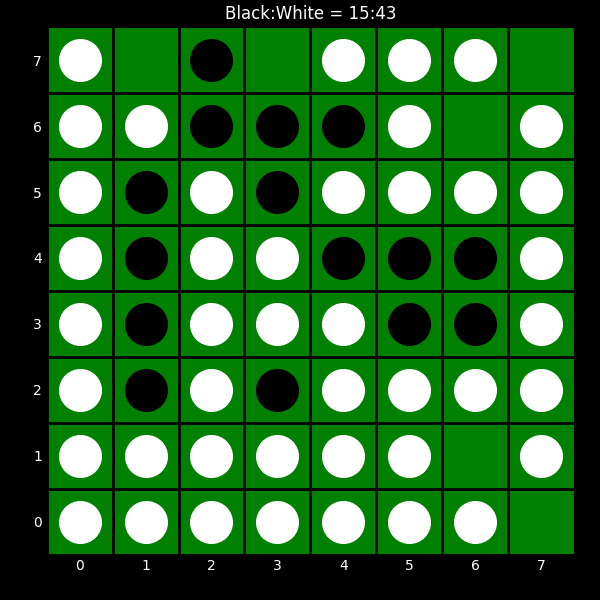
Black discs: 15
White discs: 43